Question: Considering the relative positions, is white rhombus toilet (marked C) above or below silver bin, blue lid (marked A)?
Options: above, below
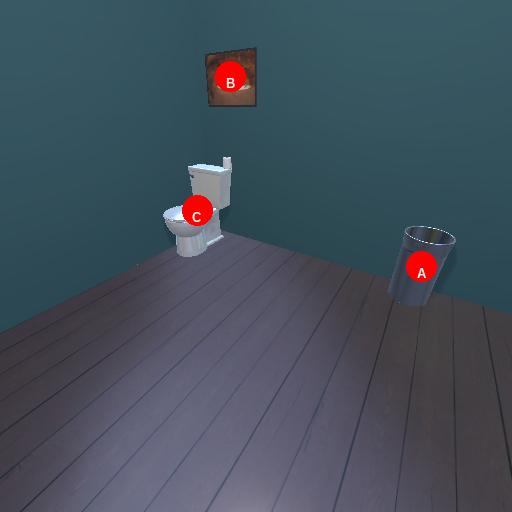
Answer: above